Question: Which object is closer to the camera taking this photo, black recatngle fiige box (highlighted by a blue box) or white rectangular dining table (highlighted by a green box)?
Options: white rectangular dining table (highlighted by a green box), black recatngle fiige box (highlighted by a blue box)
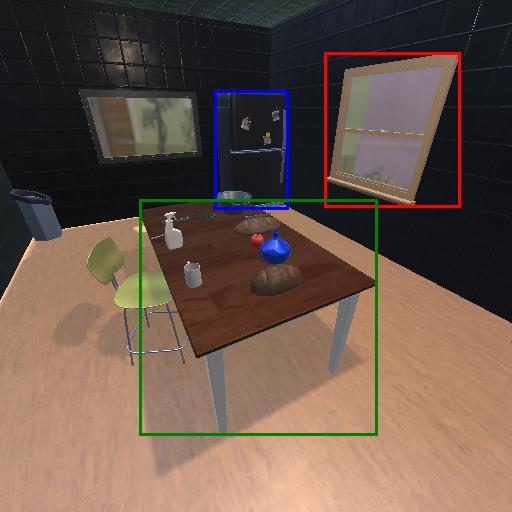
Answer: white rectangular dining table (highlighted by a green box)